Interaction volume radius: 5 \u00c5
Interaction volume height: 10 \u00c5
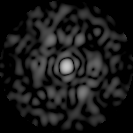
Disorder parameter: 0.87